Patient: sex M, age 57
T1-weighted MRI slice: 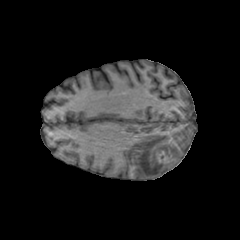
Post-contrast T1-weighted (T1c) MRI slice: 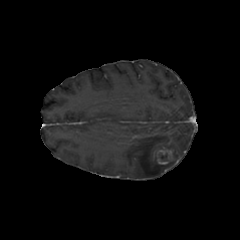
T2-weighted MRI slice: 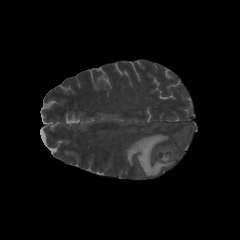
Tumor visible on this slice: yes
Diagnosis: Glioblastoma, IDH-wildtype
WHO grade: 4